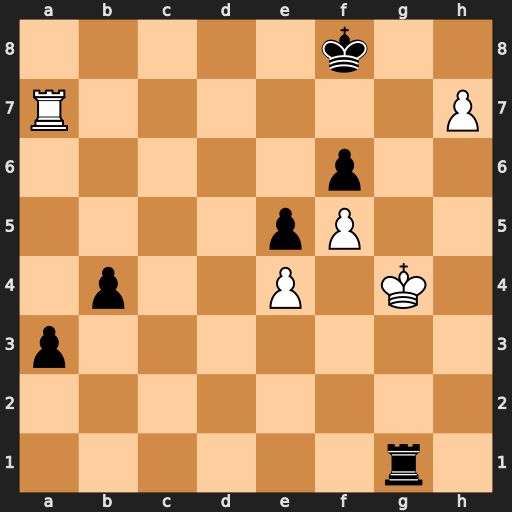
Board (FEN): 5k2/R6P/5p2/4pP2/1p2P1K1/p7/8/6r1
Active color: w
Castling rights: -
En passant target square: -
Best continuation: Kh5 Rh1+ Kg6